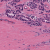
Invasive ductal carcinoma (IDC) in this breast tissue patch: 1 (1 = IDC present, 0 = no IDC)